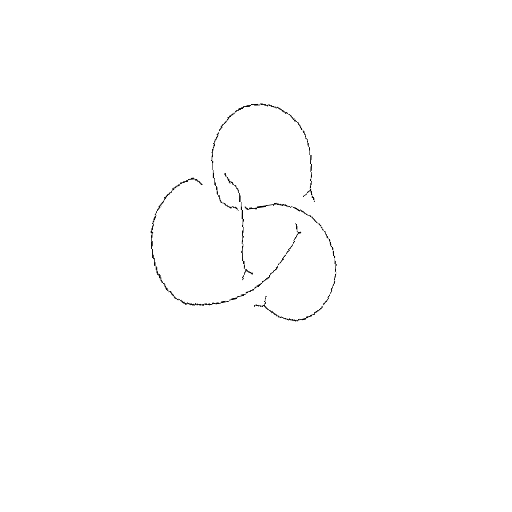
Crossing number: 4